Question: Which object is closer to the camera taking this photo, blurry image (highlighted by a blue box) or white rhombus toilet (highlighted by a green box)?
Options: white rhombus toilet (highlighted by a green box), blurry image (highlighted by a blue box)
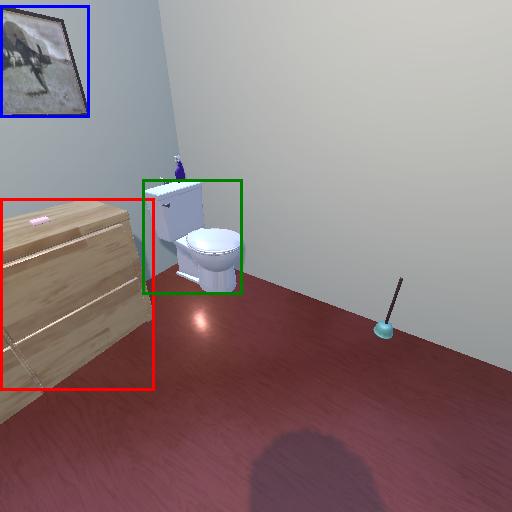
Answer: white rhombus toilet (highlighted by a green box)